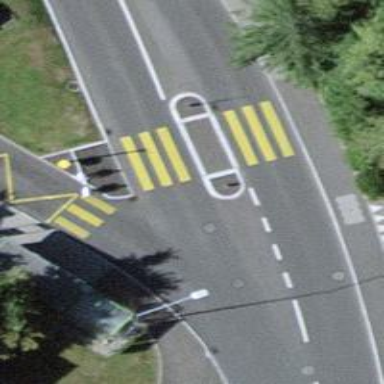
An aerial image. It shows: Kerb barrier.